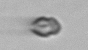
Label: Heterocapsa_rotundata